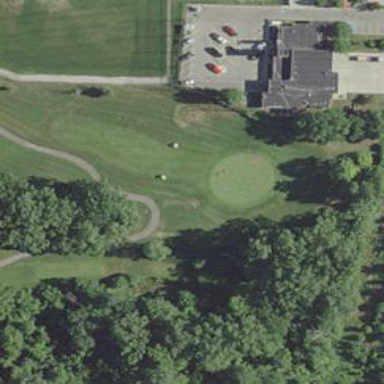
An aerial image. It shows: Golf hole.